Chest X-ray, AP view. Patient: 20 years old, sex F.
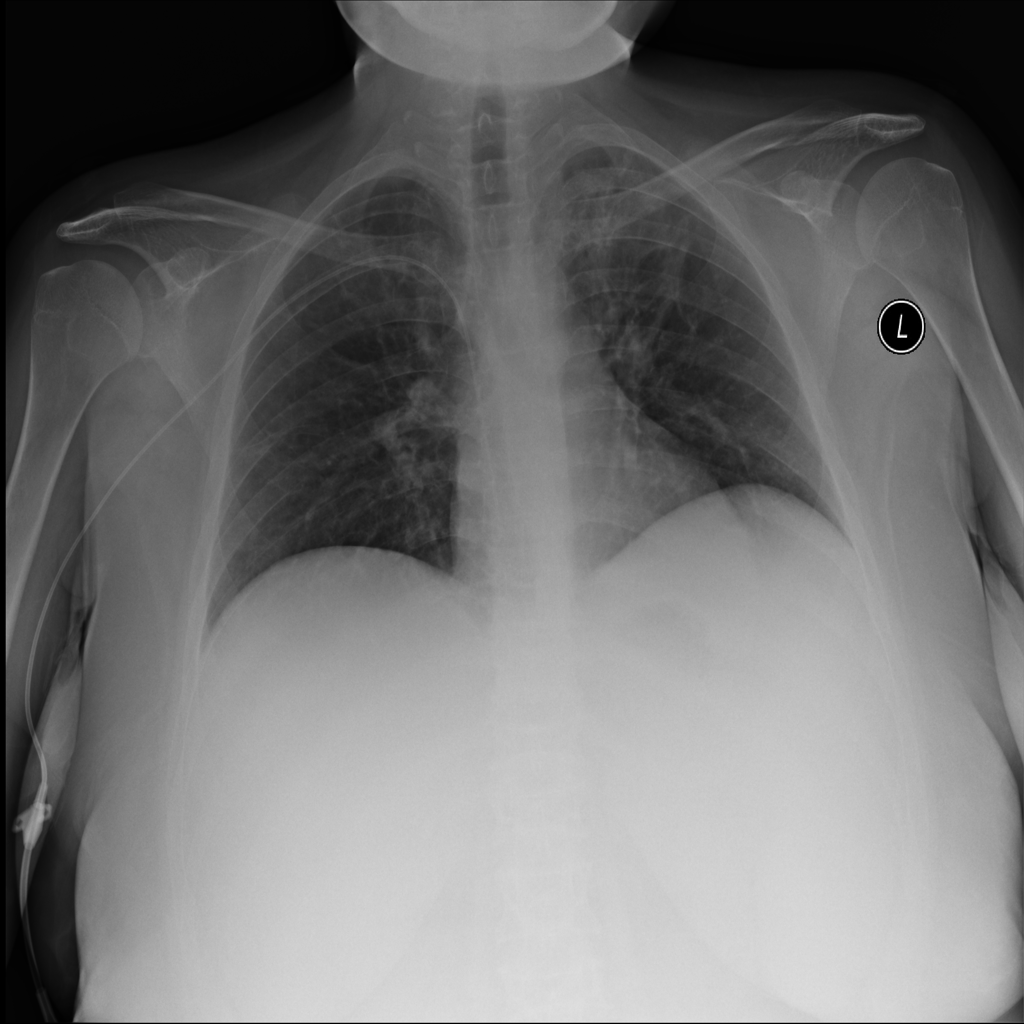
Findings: Atelectasis, Infiltration